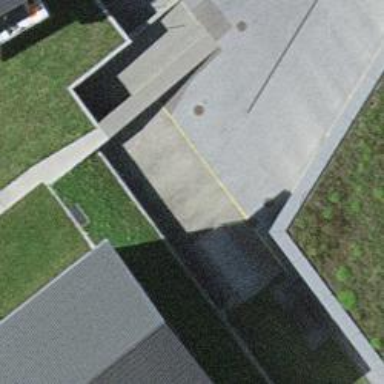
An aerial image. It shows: Parking entrance.